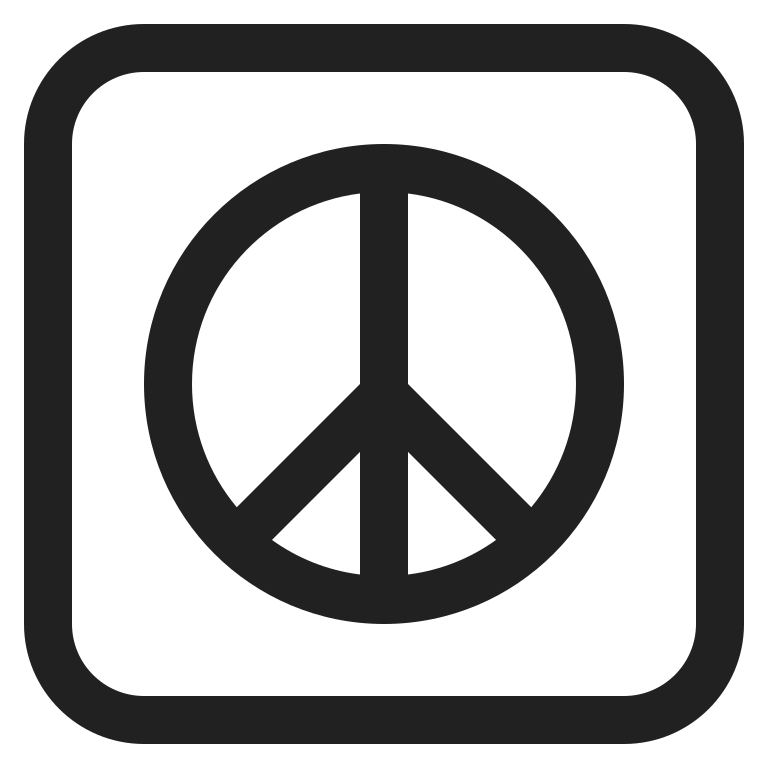
peace symbol high contrast